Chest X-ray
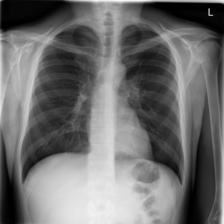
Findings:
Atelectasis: negative
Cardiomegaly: negative
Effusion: negative
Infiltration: negative
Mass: negative
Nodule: negative
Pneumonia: negative
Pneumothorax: negative
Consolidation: negative
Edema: negative
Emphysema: negative
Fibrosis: negative
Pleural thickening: negative
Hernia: negative